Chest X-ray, AP view. Patient: 52 years old, sex F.
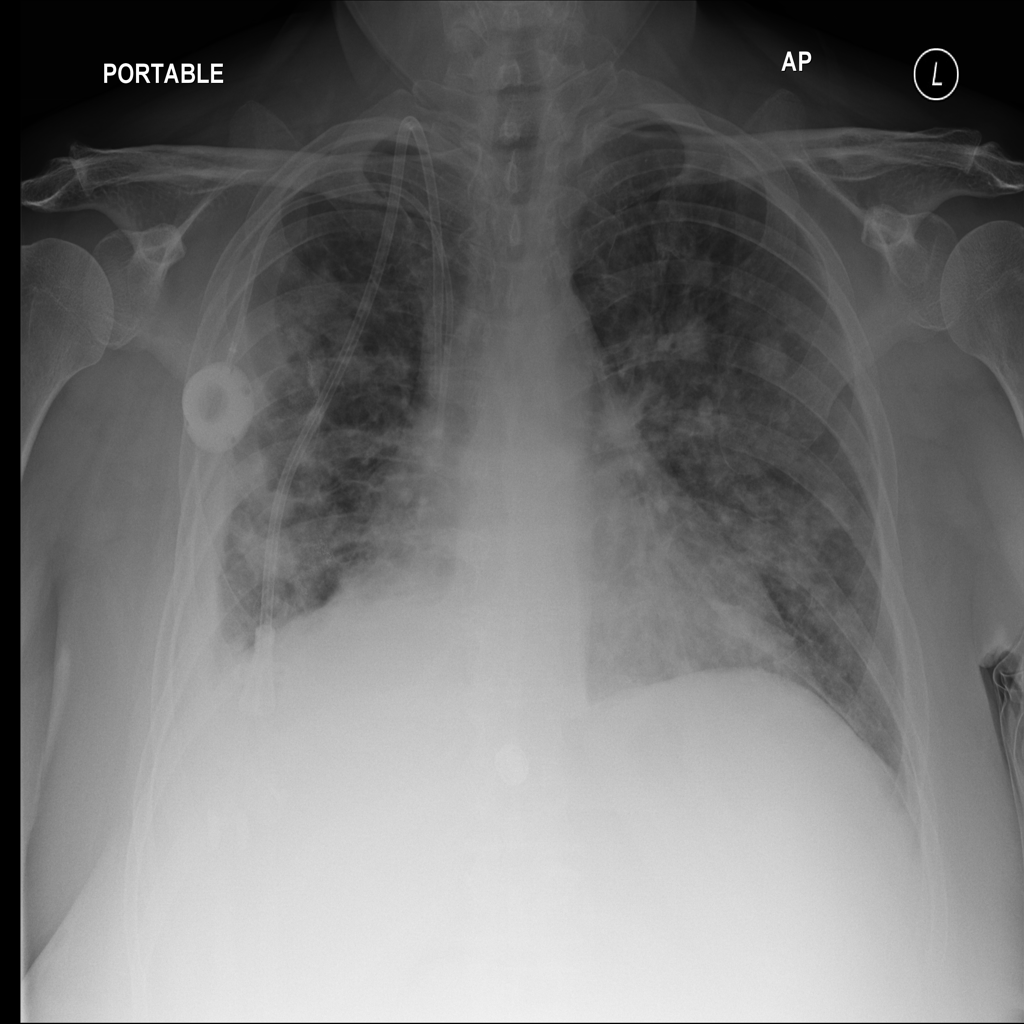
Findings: Pleural_Thickening